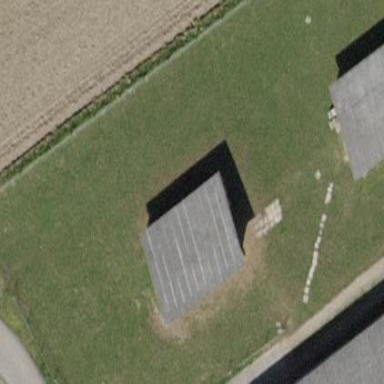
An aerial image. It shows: Grey skillion roof on farm auxiliary building.